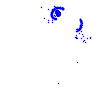
Particle: electron